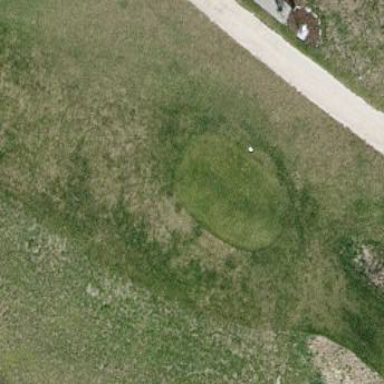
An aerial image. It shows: Golf tee on grass surface.